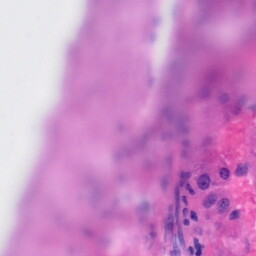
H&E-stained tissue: Liver